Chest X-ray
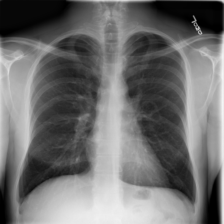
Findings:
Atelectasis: negative
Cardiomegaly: negative
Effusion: negative
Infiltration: negative
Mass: negative
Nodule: negative
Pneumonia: negative
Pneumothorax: negative
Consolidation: negative
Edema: negative
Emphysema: negative
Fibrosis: negative
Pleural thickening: negative
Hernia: negative